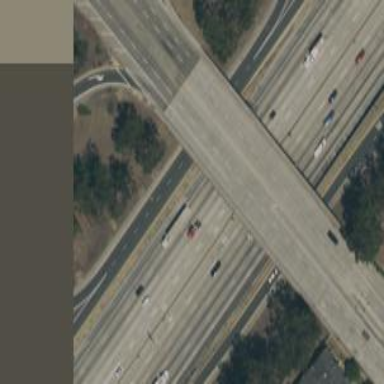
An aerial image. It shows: Motorway junction.